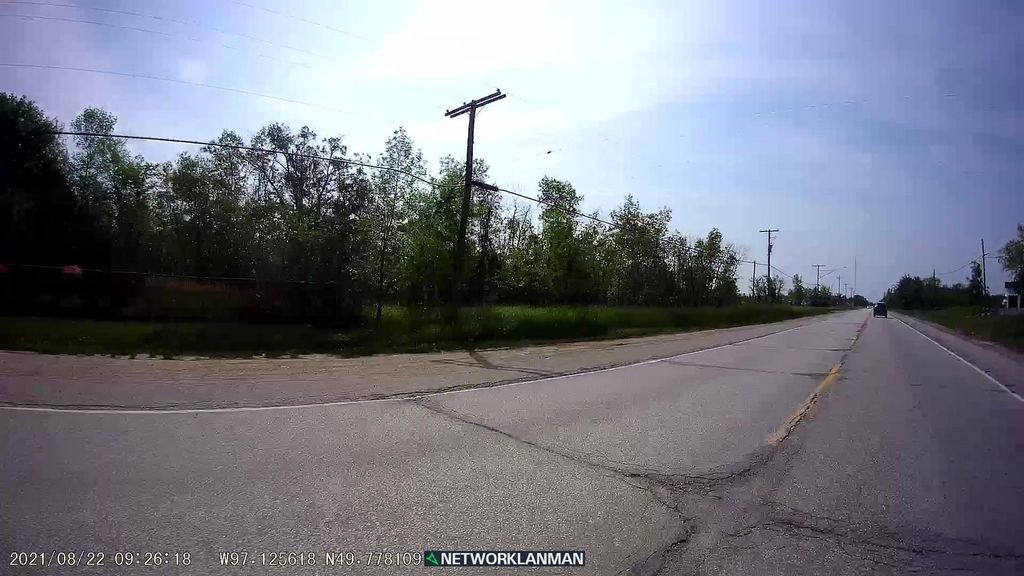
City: winnipeg